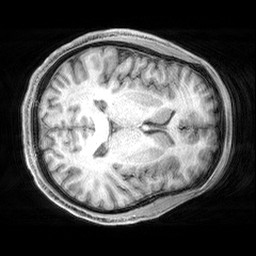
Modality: T1w
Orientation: axial
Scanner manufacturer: siemens
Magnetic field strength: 3 T
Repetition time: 2.4 s
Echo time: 0.00215 s